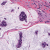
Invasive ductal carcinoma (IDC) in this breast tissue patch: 1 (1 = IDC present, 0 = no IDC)